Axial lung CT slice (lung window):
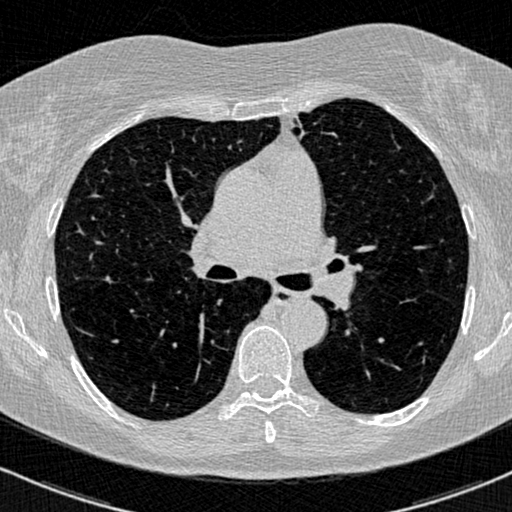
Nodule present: no